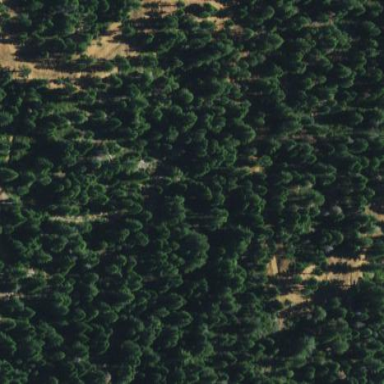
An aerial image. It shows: Greenfield woodland with evergreen needle-leaved trees.